Interaction volume radius: 10 \u00c5
Interaction volume height: 15 \u00c5
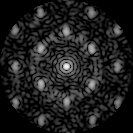
Disorder parameter: 0.4425